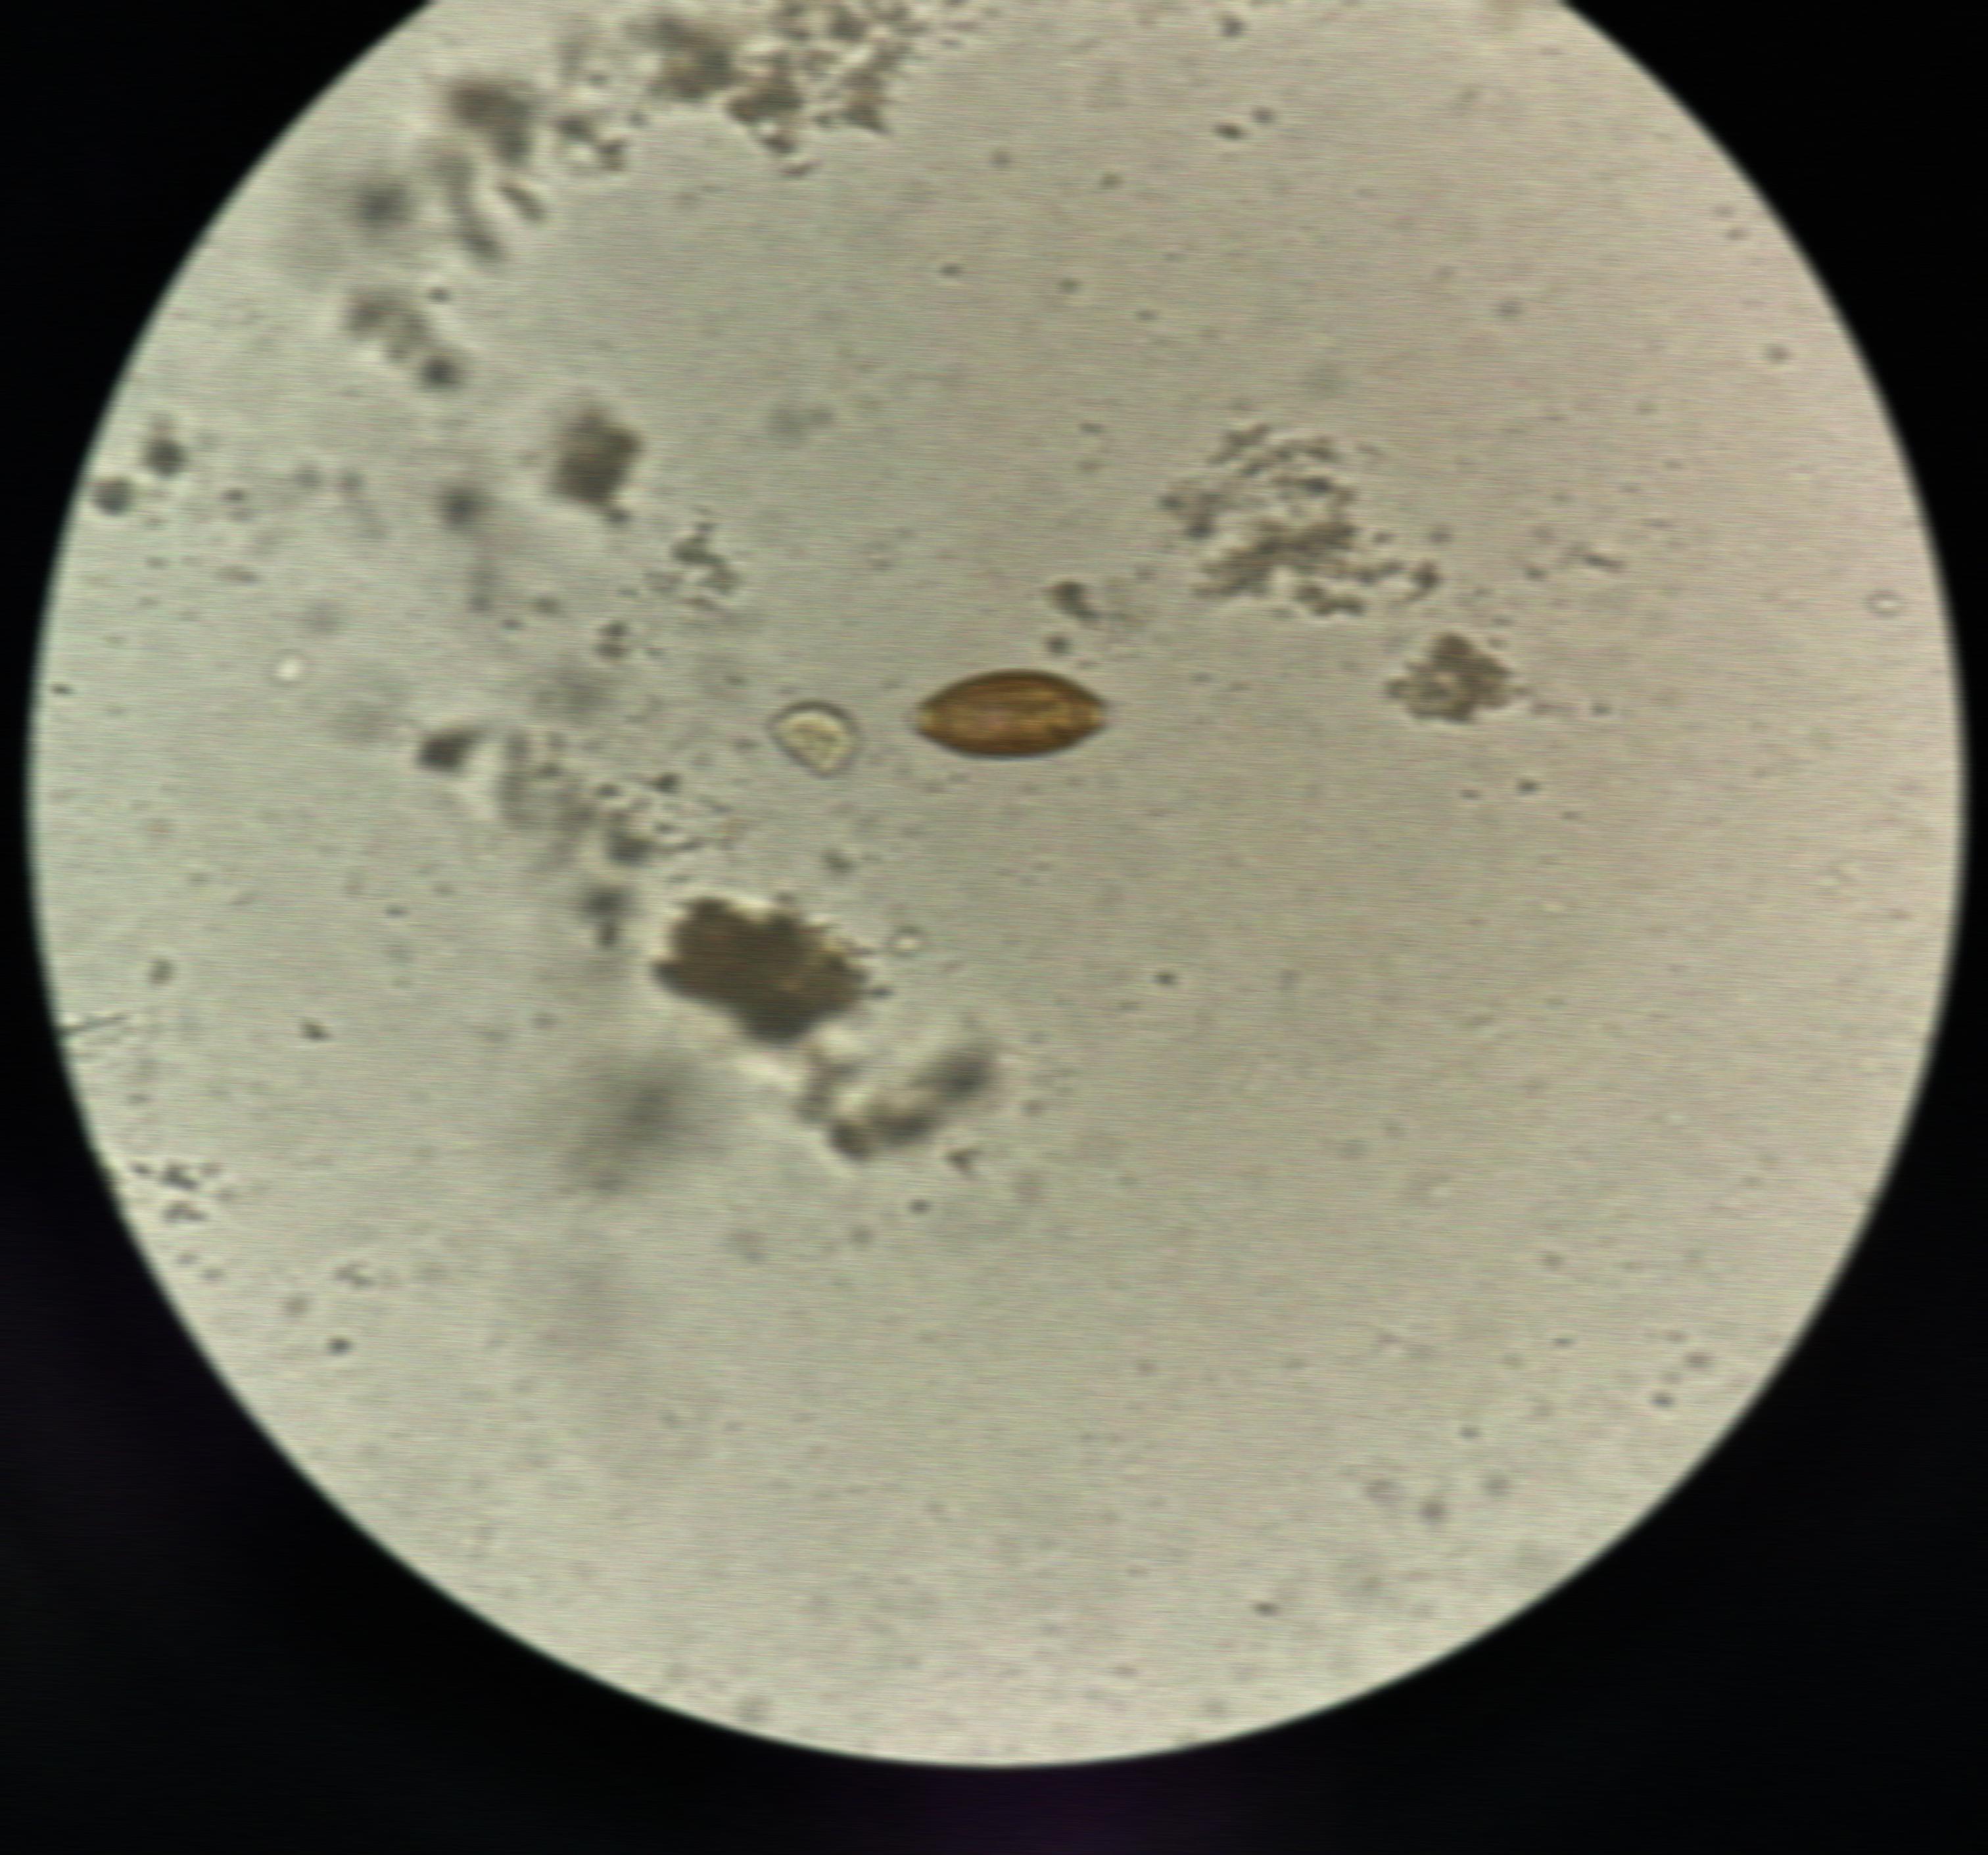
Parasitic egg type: Trichuris trichiura